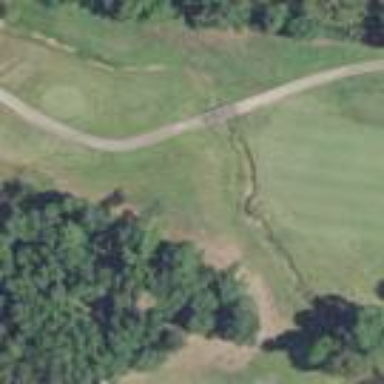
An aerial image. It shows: Water hazard on golf course. The hazard is natural water feature.